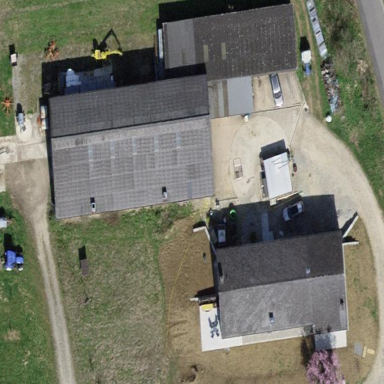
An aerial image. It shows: Farm with farmyard.